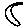
Label: moon